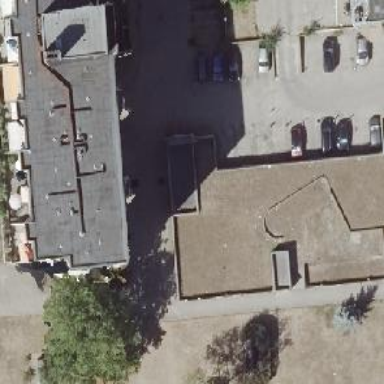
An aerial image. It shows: Parking entrance.